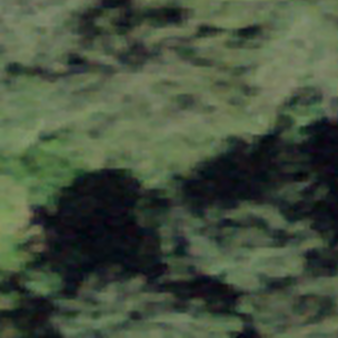
Label: other